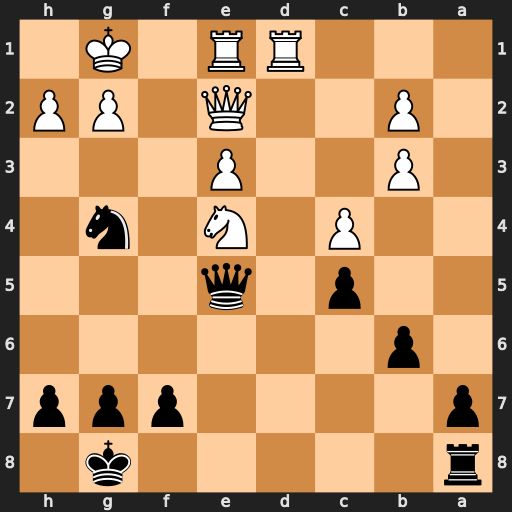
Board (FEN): r5k1/p4ppp/1p6/2p1q3/2P1N1n1/1P2P3/1P2Q1PP/3RR1K1
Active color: b
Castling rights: -
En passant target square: -
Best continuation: Qxh2+ Kf1 Qh1#